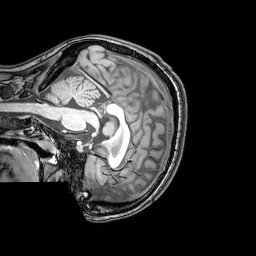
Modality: T1w
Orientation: sagittal
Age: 24
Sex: female
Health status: healthy
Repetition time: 0.081 s
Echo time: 0.037 s